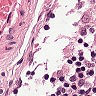
Metastatic tissue present: no